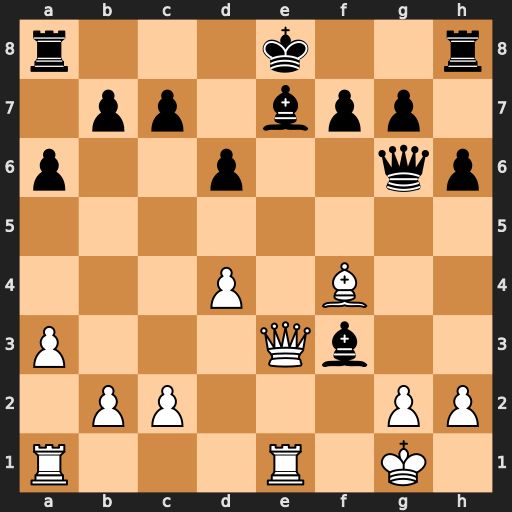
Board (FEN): r3k2r/1pp1bpp1/p2p2qp/8/3P1B2/P3Qb2/1PP3PP/R3R1K1
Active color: w
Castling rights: kq
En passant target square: -
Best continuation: Qxe7#